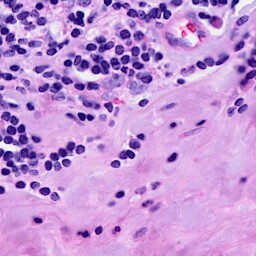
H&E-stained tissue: Breast